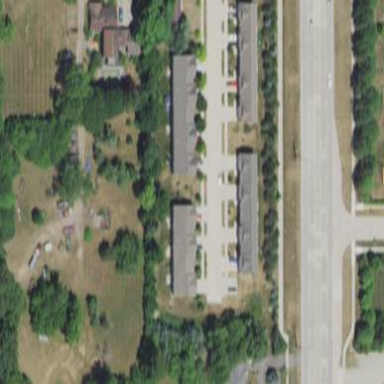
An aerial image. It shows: Condominium within residential area.